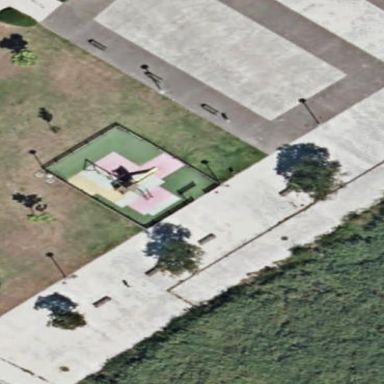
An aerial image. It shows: Playground area for leisure activities on the land.